Question: I'm writing a physical memory manager that gets some intervals of memory from the BIOS that are not used by crucial system data. Each interval has '0 <= start <= 2^32 - 1' and '0 <= length <= 2^32'. I have already filtered out the zero-length intervals.
Given two intervals S and T, I want to detect they intersect. For example, does S start before T and end within T (picture )? Or does S start before T and end after T (picture )?
You'd think the solution is trivial:
'''
uint s_end = s_start + s_length;
uint t_end = t_start + t_length;
if (s_start < t_start)
// S starts before T
else if (s_start < t_end)
// S starts within T
else
// S starts after T
if (s_end <= t_start)
// S ends before T
else if (s_end <= t_end)
// S ends within T
else
// S ends after T
'''
The problem is overflow: I am technically limited to a 32-bit integer and the intervals can (and often do) use the whole range of available integers. For example in figure , 't_end' equals 0 due to overflow. Or even, as in figure 't_start = t_end = s_start = 0' while 't_length != 0'.
The overflow screws up my conditions, but I can't use a 64-bit integer for this (that would be easiest). I know it must be possible using some clever reshuffling of my conditions and using addition and subtraction, but after making endless diagrams and thinking about it for hours, I can't seem to be able to wrap my head around it.

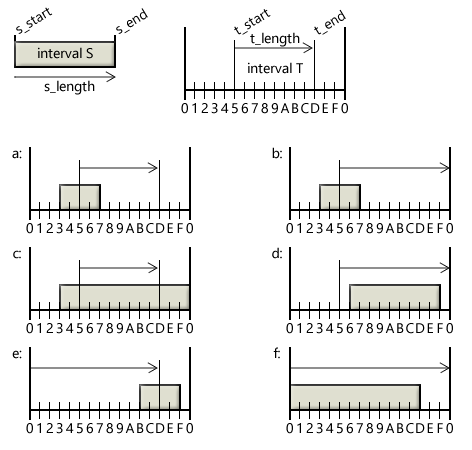
Answer: One solution is to treat an end of 0 as a special case. Weaving this into the if-statements, it becomes:
'''
uint s_end = s_start + s_length;
uint t_end = t_start + t_length;
if (s_start < t_start)
// S starts before T
else if (t_end == 0 || s_start < t_end)
// S starts within T
else
// S starts after T
if (s_end != 0 && s_end <= t_start)
// S ends before T
else if (t_end == 0 || s_end == t_end
|| (s_end != 0 && s_end <= t_end))
// S ends within T
else
// S ends after T
'''
This looks correct.